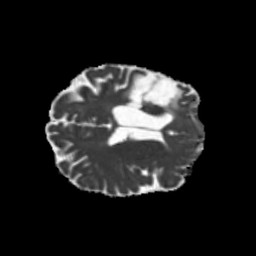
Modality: MD
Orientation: axial
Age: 53
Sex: female
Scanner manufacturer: siemens
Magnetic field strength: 3 T
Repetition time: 5.25 s
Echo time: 0.08 s